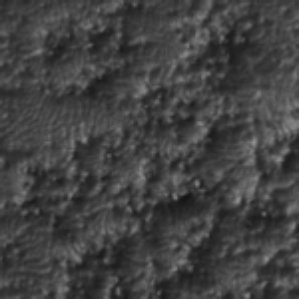
Label: frost